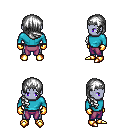
a pixel art fantasy rpg character, male body template, dark elf, purple skin, teal long-sleeve shirt, magenta pants, white right-swept hairstyle, iron tiara, gold gloves, gold boots, four views (front, back, left, right), 2x2 character sprite sheet, small pixel art, hard edges, no anti-aliasing